Question: I'm running an LME model with the 'lme4' package and then following up with pairwise comparisons using the 'lsmeans' package.
Here is my code:
'''
lmer_full <- lmer (VOT ~ Place*Laryngeal + (1+Place+Laryngeal|Sp),
data = LME,control=lmerControl(optCtrl=list(maxfun=50000)))
lsmeans (lmer_full, pairwise~Laryngeal|Place)
'''
However, I get the following error message after running the 'lmer':
> fixed-effect model matrix is rank deficient so dropping 1 column / coefficient
Warning messages:
1: In checkConv(attr(opt, "derivs"), opt$par, ctrl = control$checkConv, :
unable to evaluate scaled gradient
2: In checkConv(attr(opt, "derivs"), opt$par, ctrl = control$checkConv, :
Model failed to converge: degenerate Hessian with 1 negative eigenvalues
Then another error after running 'lsmeans':
> Error in 'base::chol2inv(x, ...) : 'a'' must be a numeric matrix
Here is the structure of my data:

I would really appreciate if someone can tell me what's wrong with the model.
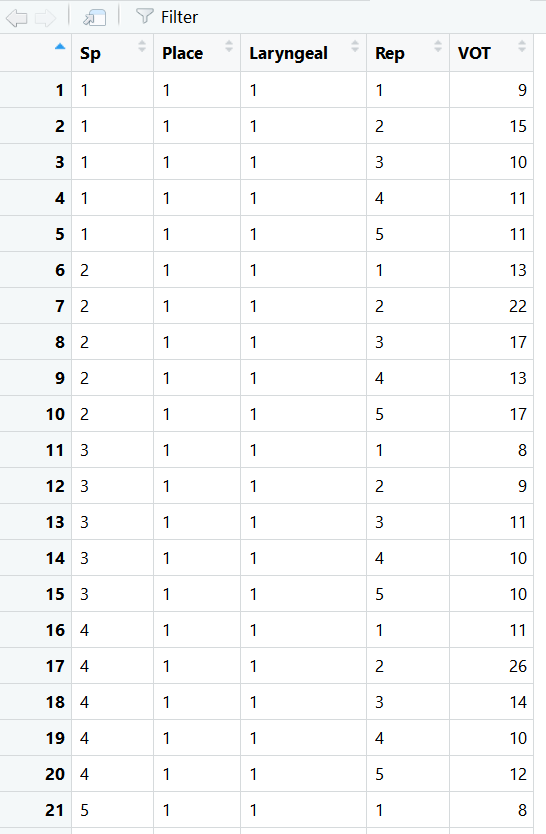
Answer: I can't exactly reproduce your error, but I can come pretty close. Your data set is most likely too small/noisy for the model you want to fit (you're getting a singular model); using the 'emmeans' package (which is the successor to 'lsmeans') will help a bit, but you should probably simplify your model.
1. Starting with a large, fully crossed data set:
'''
library(lme4)
library(emmeans)
dd <- expand.grid(Place=factor(1:3),Laryngeal=factor(1:3),
Sp=factor(1:10),rep=6)
set.seed(101)
dd$y <- rnorm(nrow(dd))
This works fine:
m1 <- lmer(y~Place*Laryngeal + (1+Place+Laryngeal|Sp), dd)
emmeans(m1,pairwise~Laryngeal|Place) ## lsmeans() also works
'''
1. Reducing the data set (to drop one combination of levels) causes the "fixed-effect model matrix is rank deficient" message, but everything works otherwise:
'''
dd_missing <- subset(dd,!(Place=="2" & Laryngeal=="2"))
m2 <- update(m1, data=dd_missing)
emmeans(m2,pairwise~Laryngeal|Place) ## lsmeans() also works
'''
1. If we randomly subsample a small fraction of the data we can get the error, although I couldn't do it with my data without also telling lmer to ignore some other issues with the data set (not enough samples for the number of random effects specified):
'''
set.seed(102)
dd_small <- dd_missing[sample(1:nrow(dd_missing),
size=round(nrow(dd_missing)*0.3),
replace=FALSE),]
m3 <- update(m1, data=dd_small,
control=lmerControl(check.nobs.vs.nlev="ignore",
check.nobs.vs.nRE="ignore",
optCtrl=list(maxfun=50000)))
emmeans(m3,pairwise~Laryngeal|Place) ## works (sort of)
lsmeans::lsmeans(m3,pairwise~Laryngeal|Place) ## fails
'''
1. Finally, simplifying the model makes things a little better:
'''
m4 <- update(m3, . ~ Place*Laryngeal + (1+Place|Sp))
emmeans(m4,pairwise~Laryngeal|Place)
lsmeans::lsmeans(m4,pairwise~Laryngeal|Place)
'''